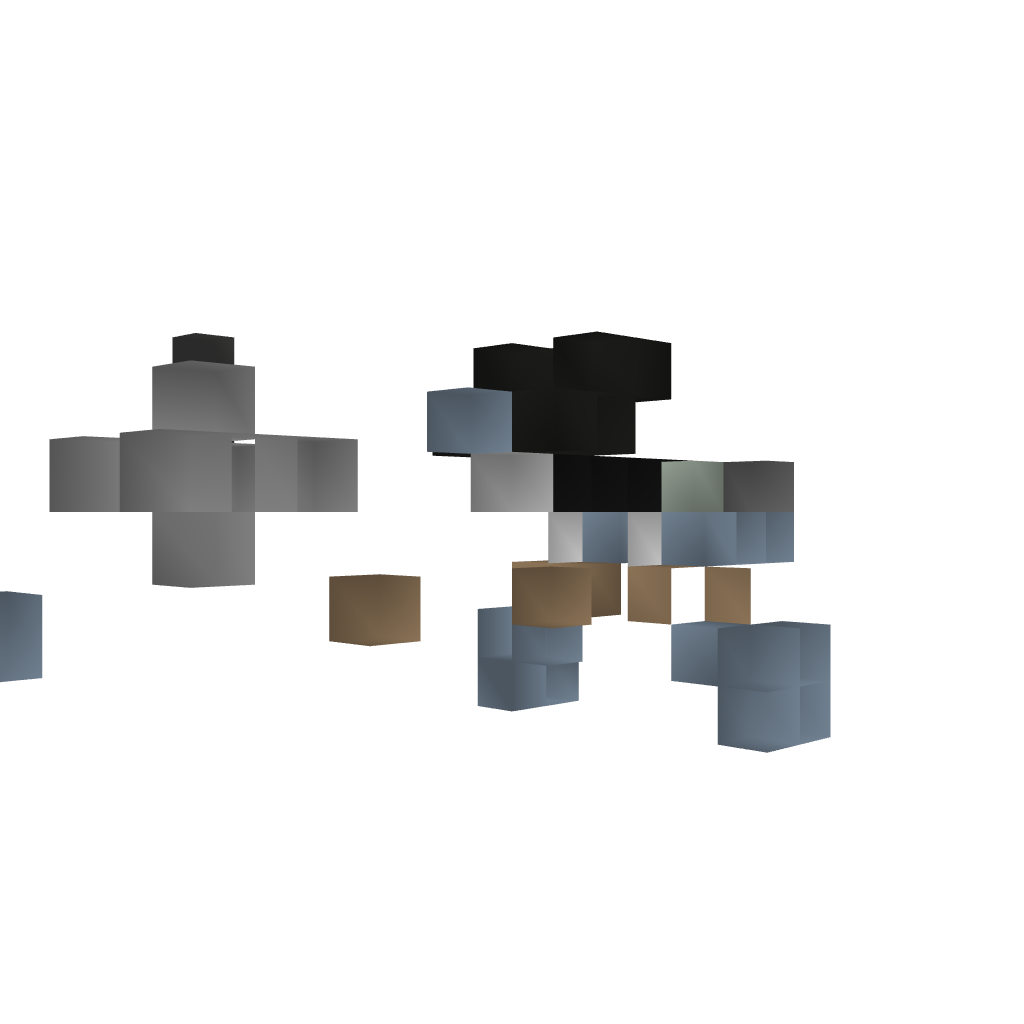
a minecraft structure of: Heinkel He 51